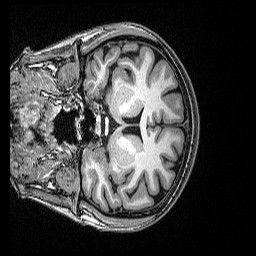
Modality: T1w
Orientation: coronal
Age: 23
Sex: female
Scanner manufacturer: siemens
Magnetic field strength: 3 T
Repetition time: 2.53 s
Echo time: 0.0035 s